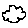
Label: cloud